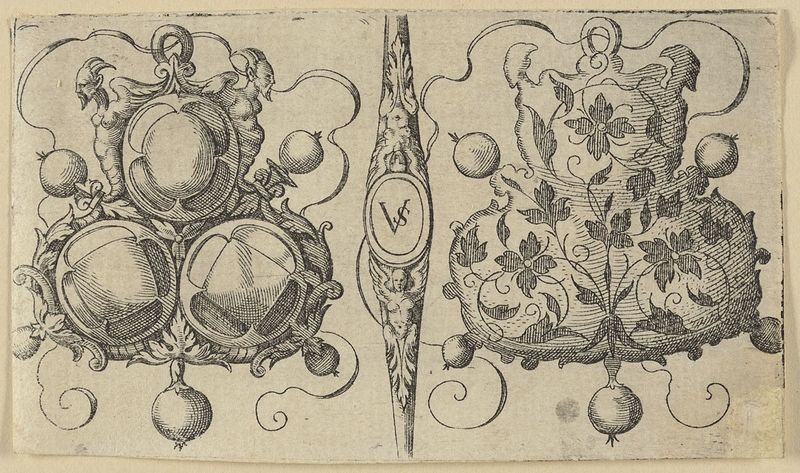
Titel: Vorder- und Rückseite eines Anhängers, Blatt aus einer Folge von Goldschmiedearbeiten
Künstler: Virgil Solis
Standort: Hamburg
Institution: Museum für Kunst und Gewerbe Hamburg
Schlagwörter: blätter, schmuck, ornament, perle, renaissance, ranken, papier, grafik, graphik, floral, verzierung, fotografie, photographie, druckgraphik, druckgrafik, stich, kugeln, gestalten, kunstgewerbe, fabelwesen, emblem, kupferstich, kunsthandwerk, ungeheuer, monster, faune, halbedelsteine, fabeltier, rankenwerk, fabeltiere, goldschmiedearbeit, rankenornament, satyrn, gerippt, zwitterwesen, monstrum, juwelen, reproduktionen, maureske, silene, industriedesign, druckerzeugnisse, pflanzenornamente, ornamentstich, vorlageblätter